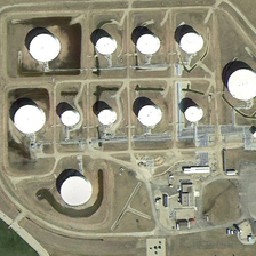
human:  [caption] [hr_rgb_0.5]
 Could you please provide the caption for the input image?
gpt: There are some buildings, lawns and land here.

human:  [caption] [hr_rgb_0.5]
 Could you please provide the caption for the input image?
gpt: There are some buildings, lawns and land.

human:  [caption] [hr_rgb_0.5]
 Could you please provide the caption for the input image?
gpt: it is green lawn, brown land and road, and white buildings .

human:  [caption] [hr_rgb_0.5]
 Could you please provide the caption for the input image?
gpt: There are several buildings, lawns and land.

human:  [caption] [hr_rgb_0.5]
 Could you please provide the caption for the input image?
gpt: There are buildings, lawns and land.